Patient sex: M
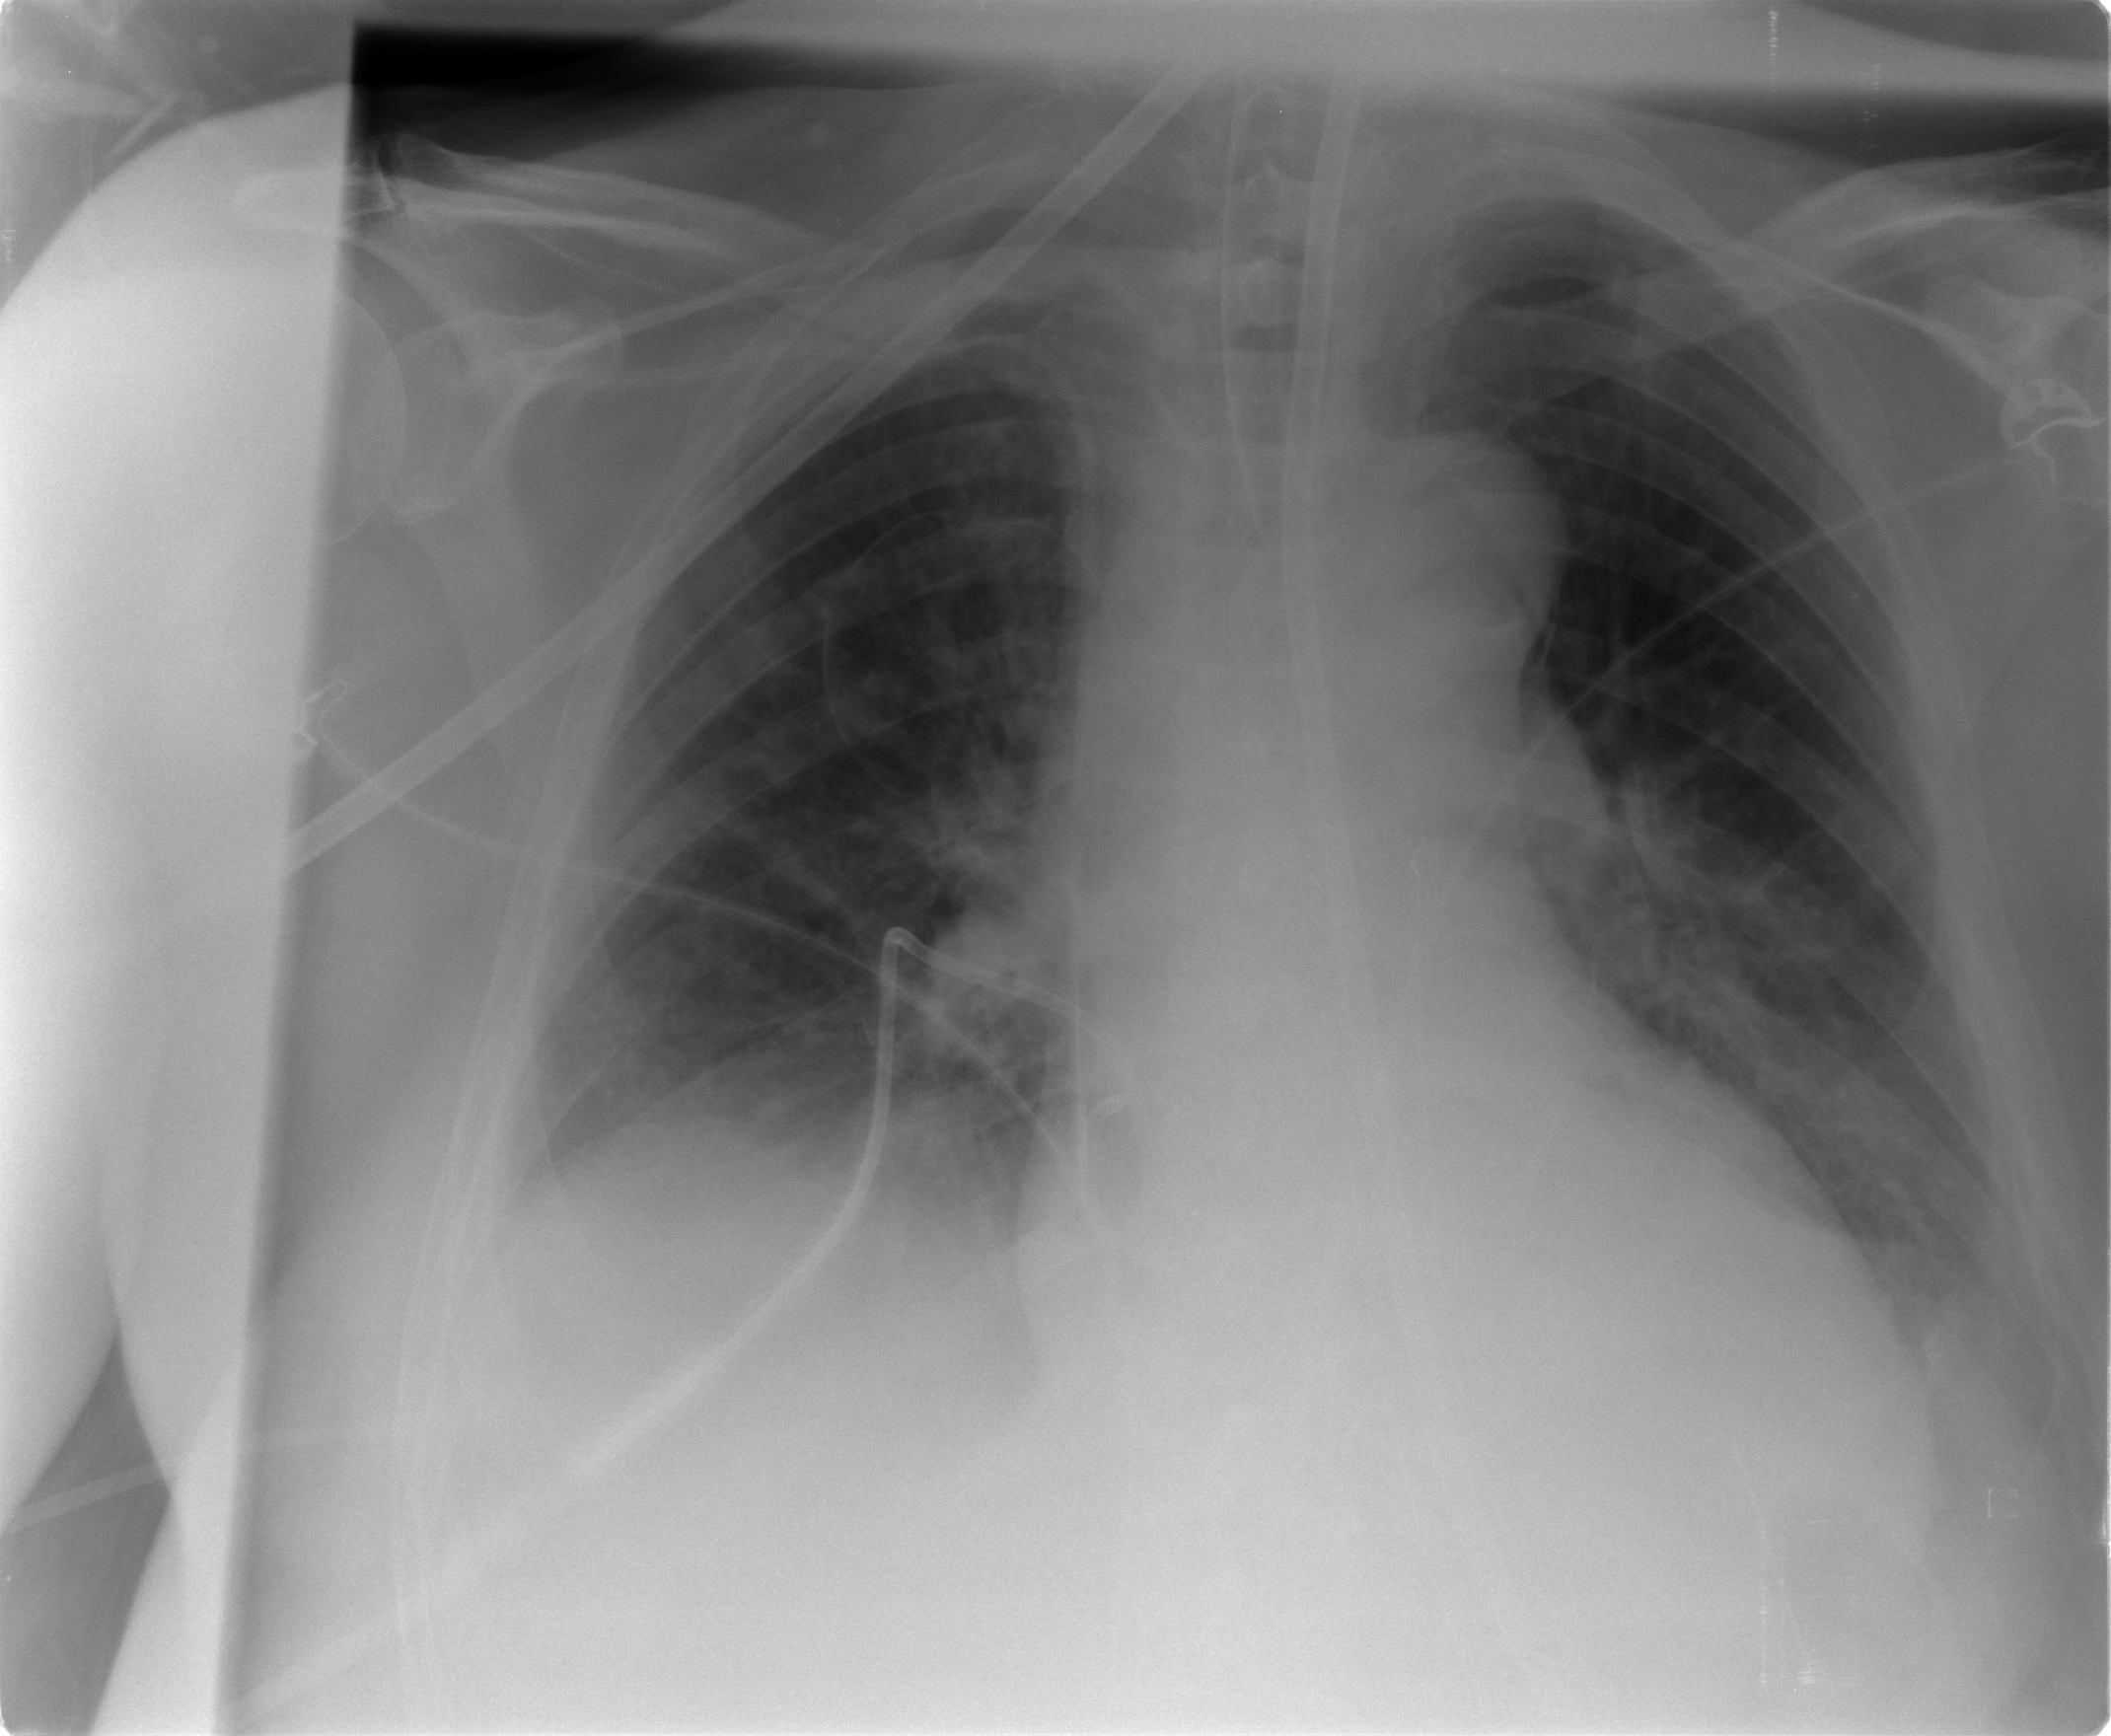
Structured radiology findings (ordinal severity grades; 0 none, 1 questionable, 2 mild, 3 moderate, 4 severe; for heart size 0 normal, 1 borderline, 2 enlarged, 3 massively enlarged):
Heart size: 2
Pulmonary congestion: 2
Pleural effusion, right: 2
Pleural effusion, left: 1
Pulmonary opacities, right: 0
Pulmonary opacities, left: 0
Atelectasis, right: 2
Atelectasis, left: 2